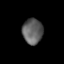
Tissue: lung
Cell type: Others
Senescence score: 0.1944
Nuclear area (px): 504
Mean DAPI intensity: 95.895